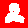
Digit: 2